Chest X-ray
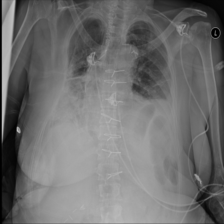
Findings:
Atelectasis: negative
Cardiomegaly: negative
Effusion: negative
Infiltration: negative
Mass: negative
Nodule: negative
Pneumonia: negative
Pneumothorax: negative
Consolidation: negative
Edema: negative
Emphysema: negative
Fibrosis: negative
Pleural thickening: negative
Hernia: negative